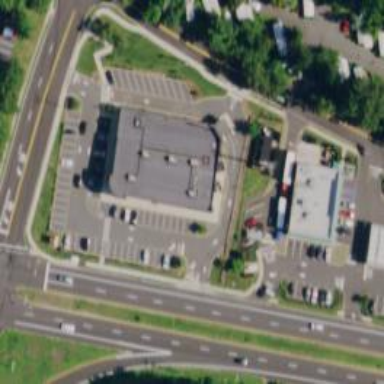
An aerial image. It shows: Convenience shop.